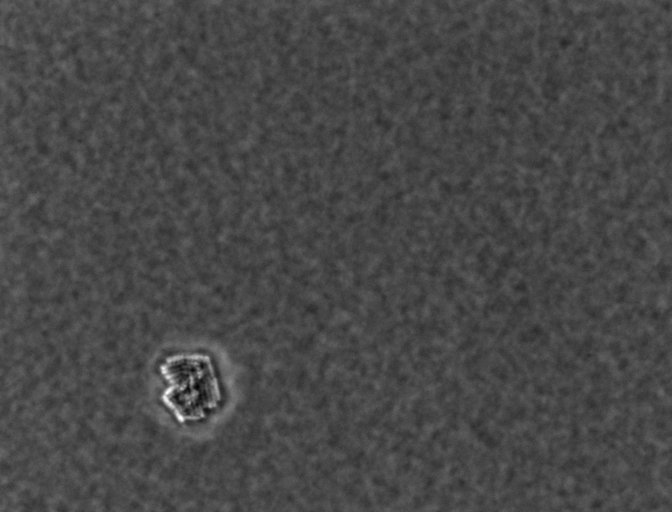
Escherichia coli 1612